Question: ##### Hello,
I was trying to make a bot with discord.js, and following the tutorial at <URL>.
And apparently data.toJSON() wasn't recognized (even though builders are installed)
deploy-commands.js:
'''
const { REST } = require('@discordjs/rest');
const { Routes } = require('discord-api-types/v9');
const { token, clientId, guildId } = require('./config.json');
const fs = require('node:fs');
const commands = [];
const commandFiles = fs.readdirSync('./commands').filter(file => file.endsWith('.js'));
for (const file of commandFiles) {
const command = require('./commands/${file}');
commands.push(command.data.toJSON()); // error here
}
const rest = new REST({ version: '9' }).setToken(token);
(async () => {
try {
console.log('Started refreshing application (/) commands.');
await rest.put(
Routes.applicationGuildCommands(clientId, guildId),
{ body: commands },
);
console.log('Successfully reloaded application (/) commands.');
}
catch (error) {
console.error(error);
}
})();
'''
[]
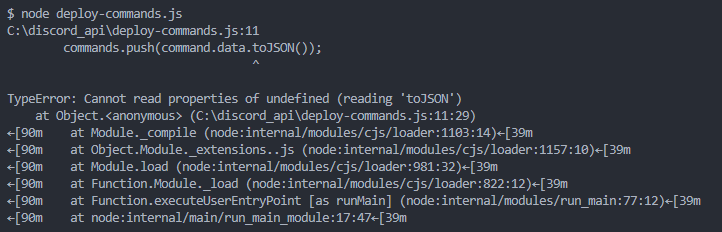
Answer: I had some empty files in my commands folder that were getting read without a data property. I deleted them to solve the problem.